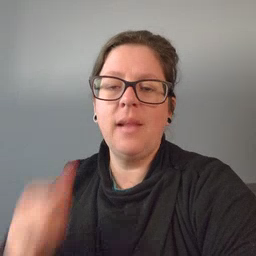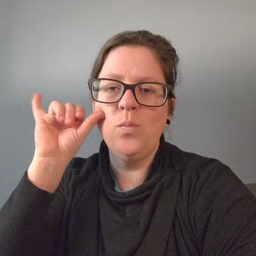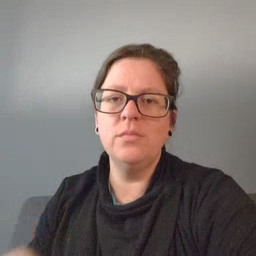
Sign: cow